Aerial crown-view tile of a tropical tree (Barro Colorado Island, Panama), acquired 20250414:
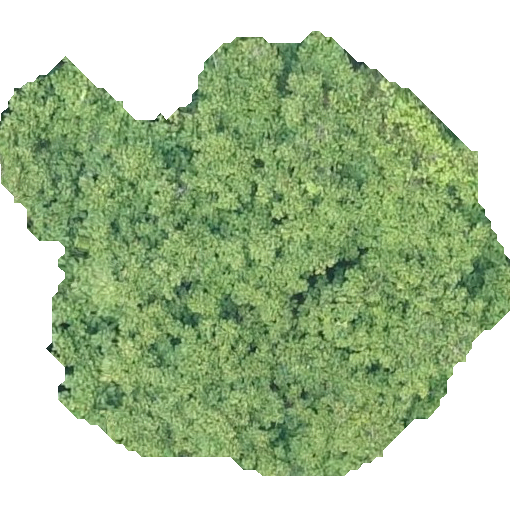
Species: Tachigali panamensis
GBIF accepted scientific name: Tachigali panamensis
Crown area: 240.288 m²